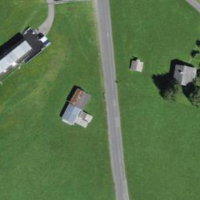
EUNIS habitat code: 24
Species observed at this site:
Plantago media